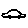
Label: car